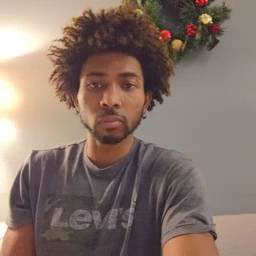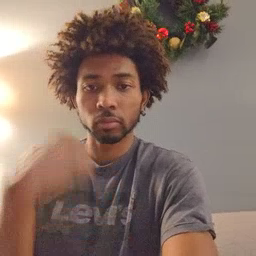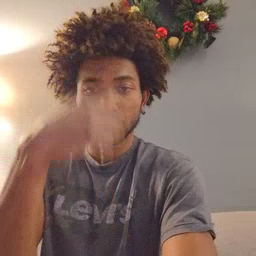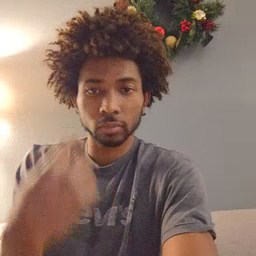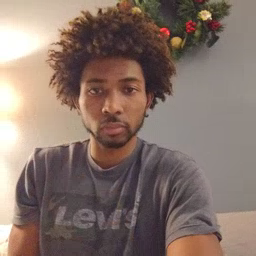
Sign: face